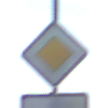
Verkehrszeichen: Vorfahrtsstrasse
Zusatzzeichen unten: VerlaufVorfahrtsstrasse6
Umgebung: Outdoor, Nature
Tageszeit: MorningAfternoon
Wetter: PartlyCloudy
Licht: Natural
Jahreszeit: NotSpecified
Kontrast: HighContrast